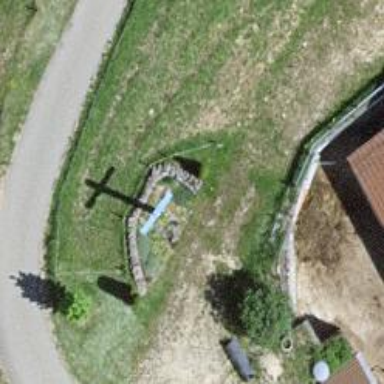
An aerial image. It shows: Wayside cross with historic significance.